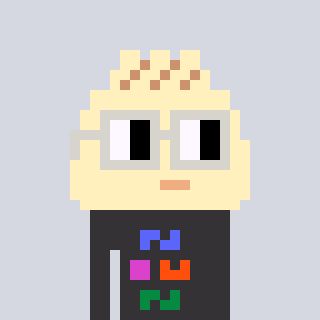
a pixel art character with square light gray glasses, a porkbao-shaped head and a grayscale-colored body on a cool background